Milling tool wear sample.
Tool blade image: 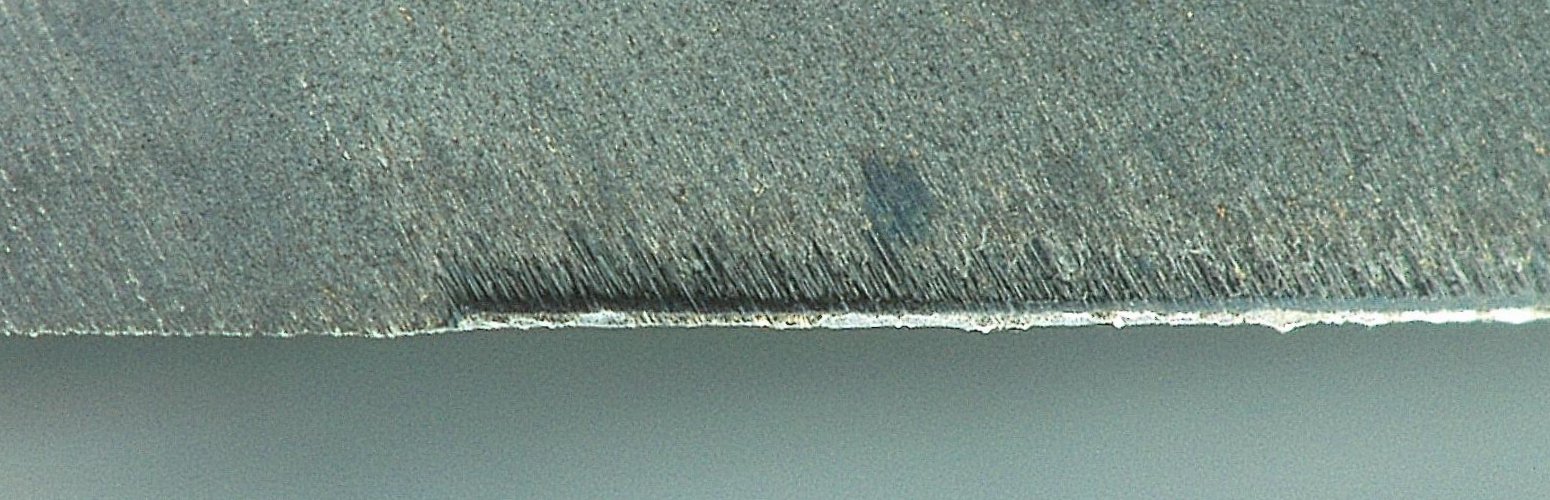
Chip image: 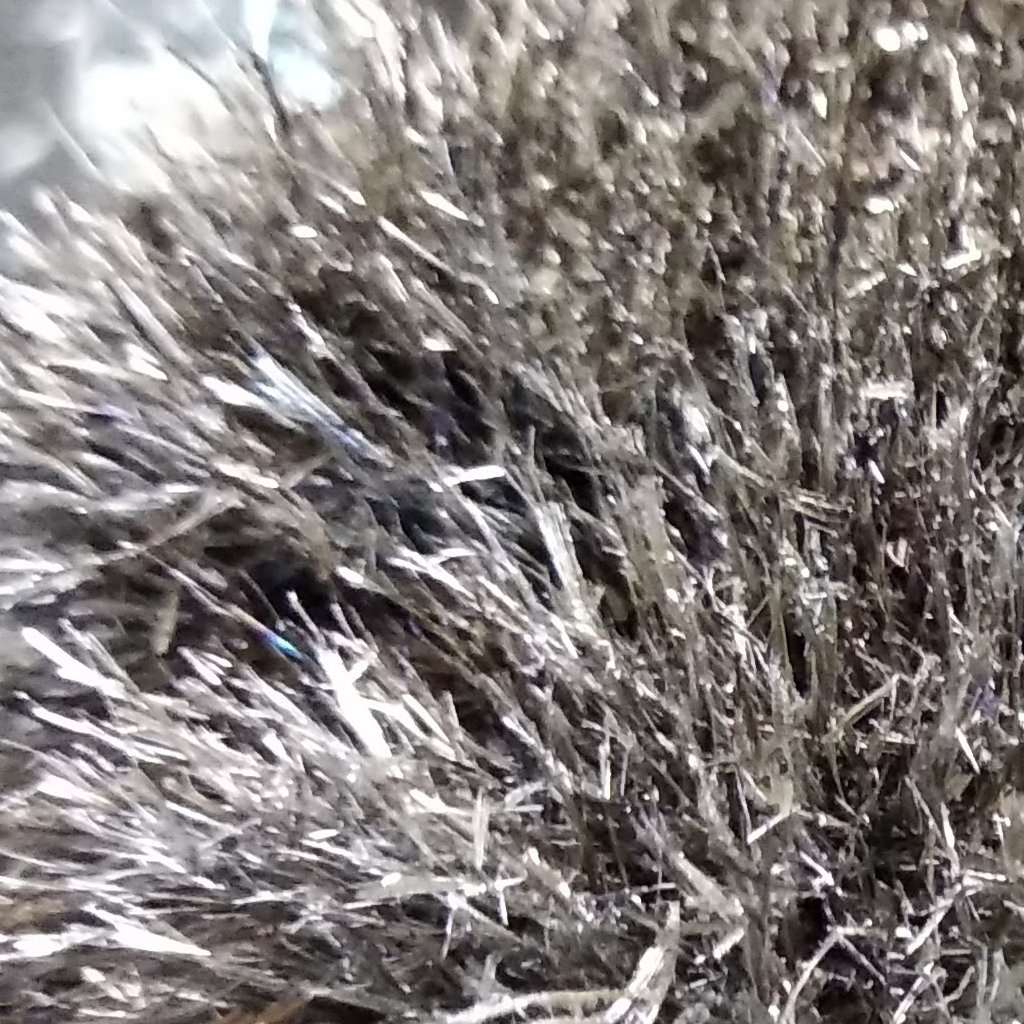
Workpiece image: 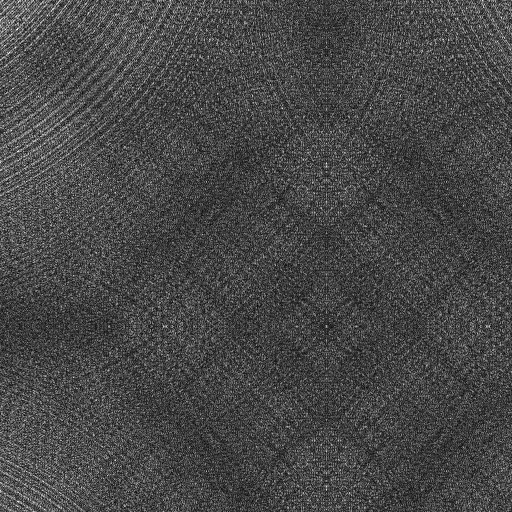
Tool wear state: sharp
Gaps: 0
Flank wear: 50.94
Overhang: 20.88
Force-signal Mel-spectrograms (X, Y, Z axes): 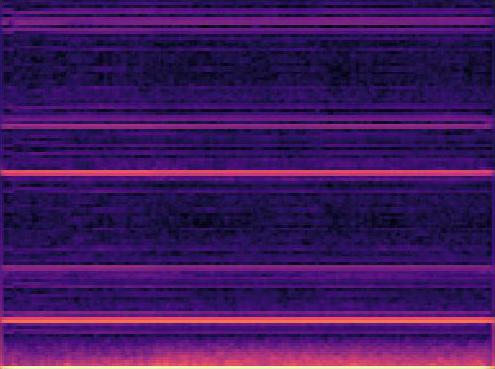 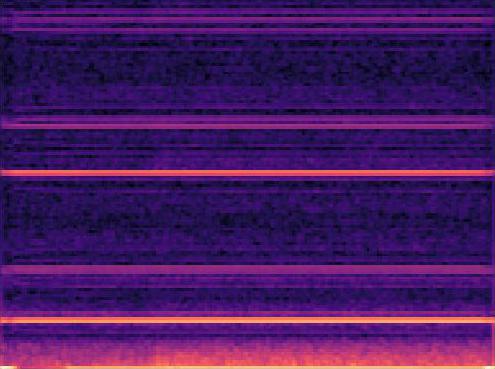 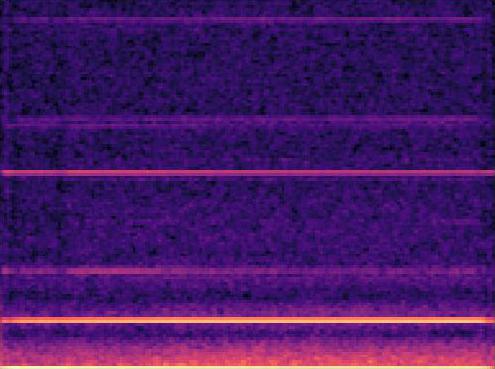
Force-signal scalograms (X, Y, Z axes): 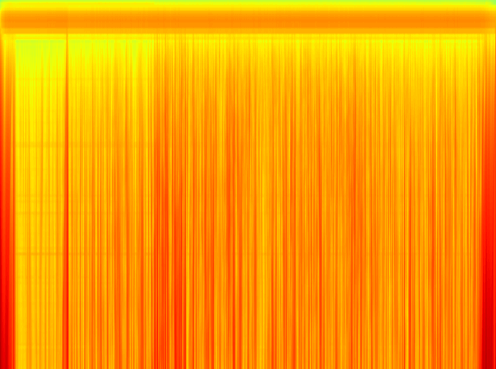 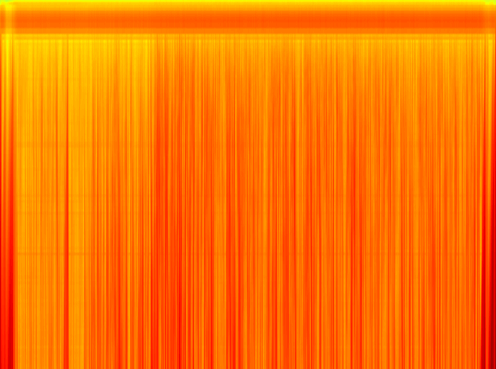 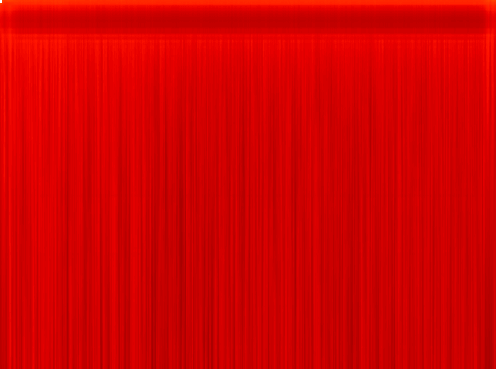
Force phase: initial_break_in_wear